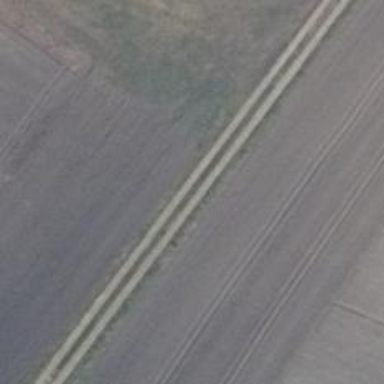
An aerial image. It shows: Agricultural track with grade1 surface. The track has concrete lanes.